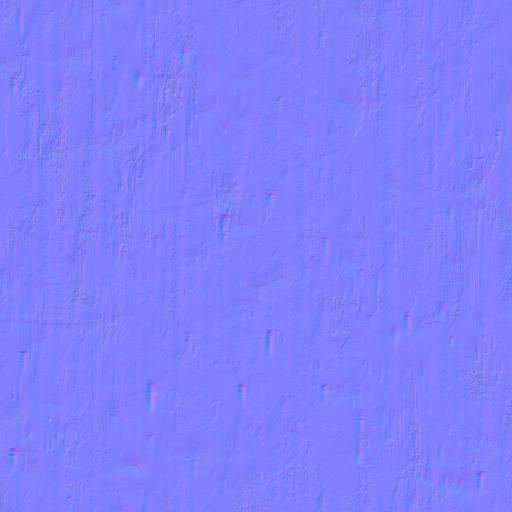
bright crack cracked cracks paint painted reflective shiny yellow